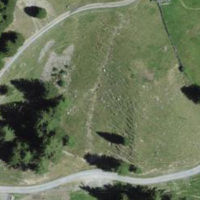
EUNIS habitat code: 26
Species observed at this site:
Parnassia palustris